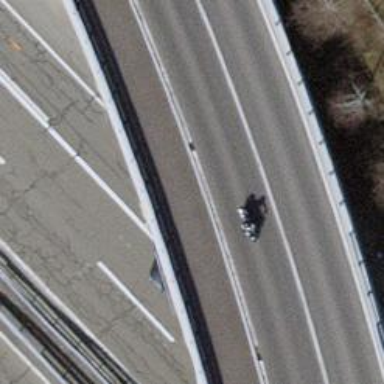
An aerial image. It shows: Asphalt motorway link.